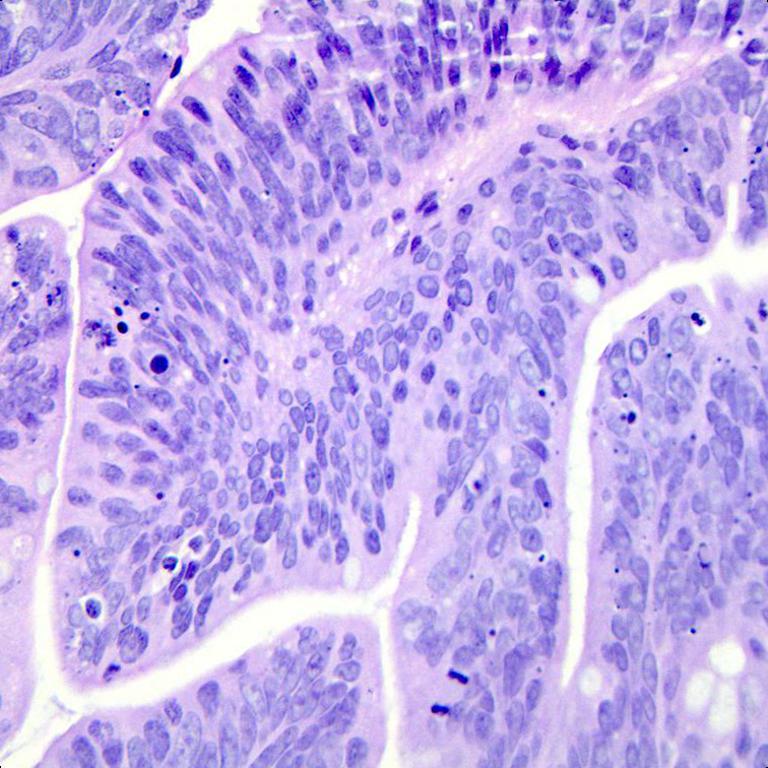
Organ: colon
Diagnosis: adenocarcinomas